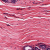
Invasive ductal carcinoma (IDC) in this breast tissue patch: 0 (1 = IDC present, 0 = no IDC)